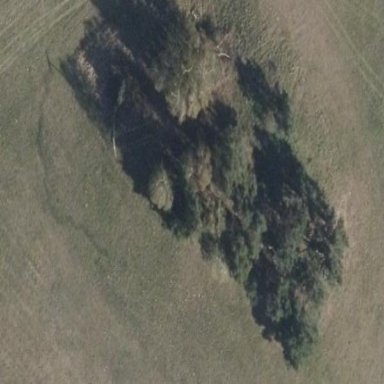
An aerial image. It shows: Forest area.